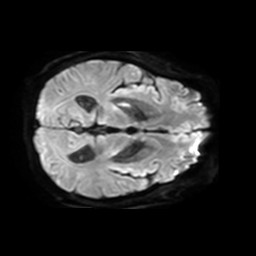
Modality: TRACE
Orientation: axial
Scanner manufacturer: philips
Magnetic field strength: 3 T
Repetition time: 3.206 s
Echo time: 0.076 s